Platform: macOS
Application: Chrome
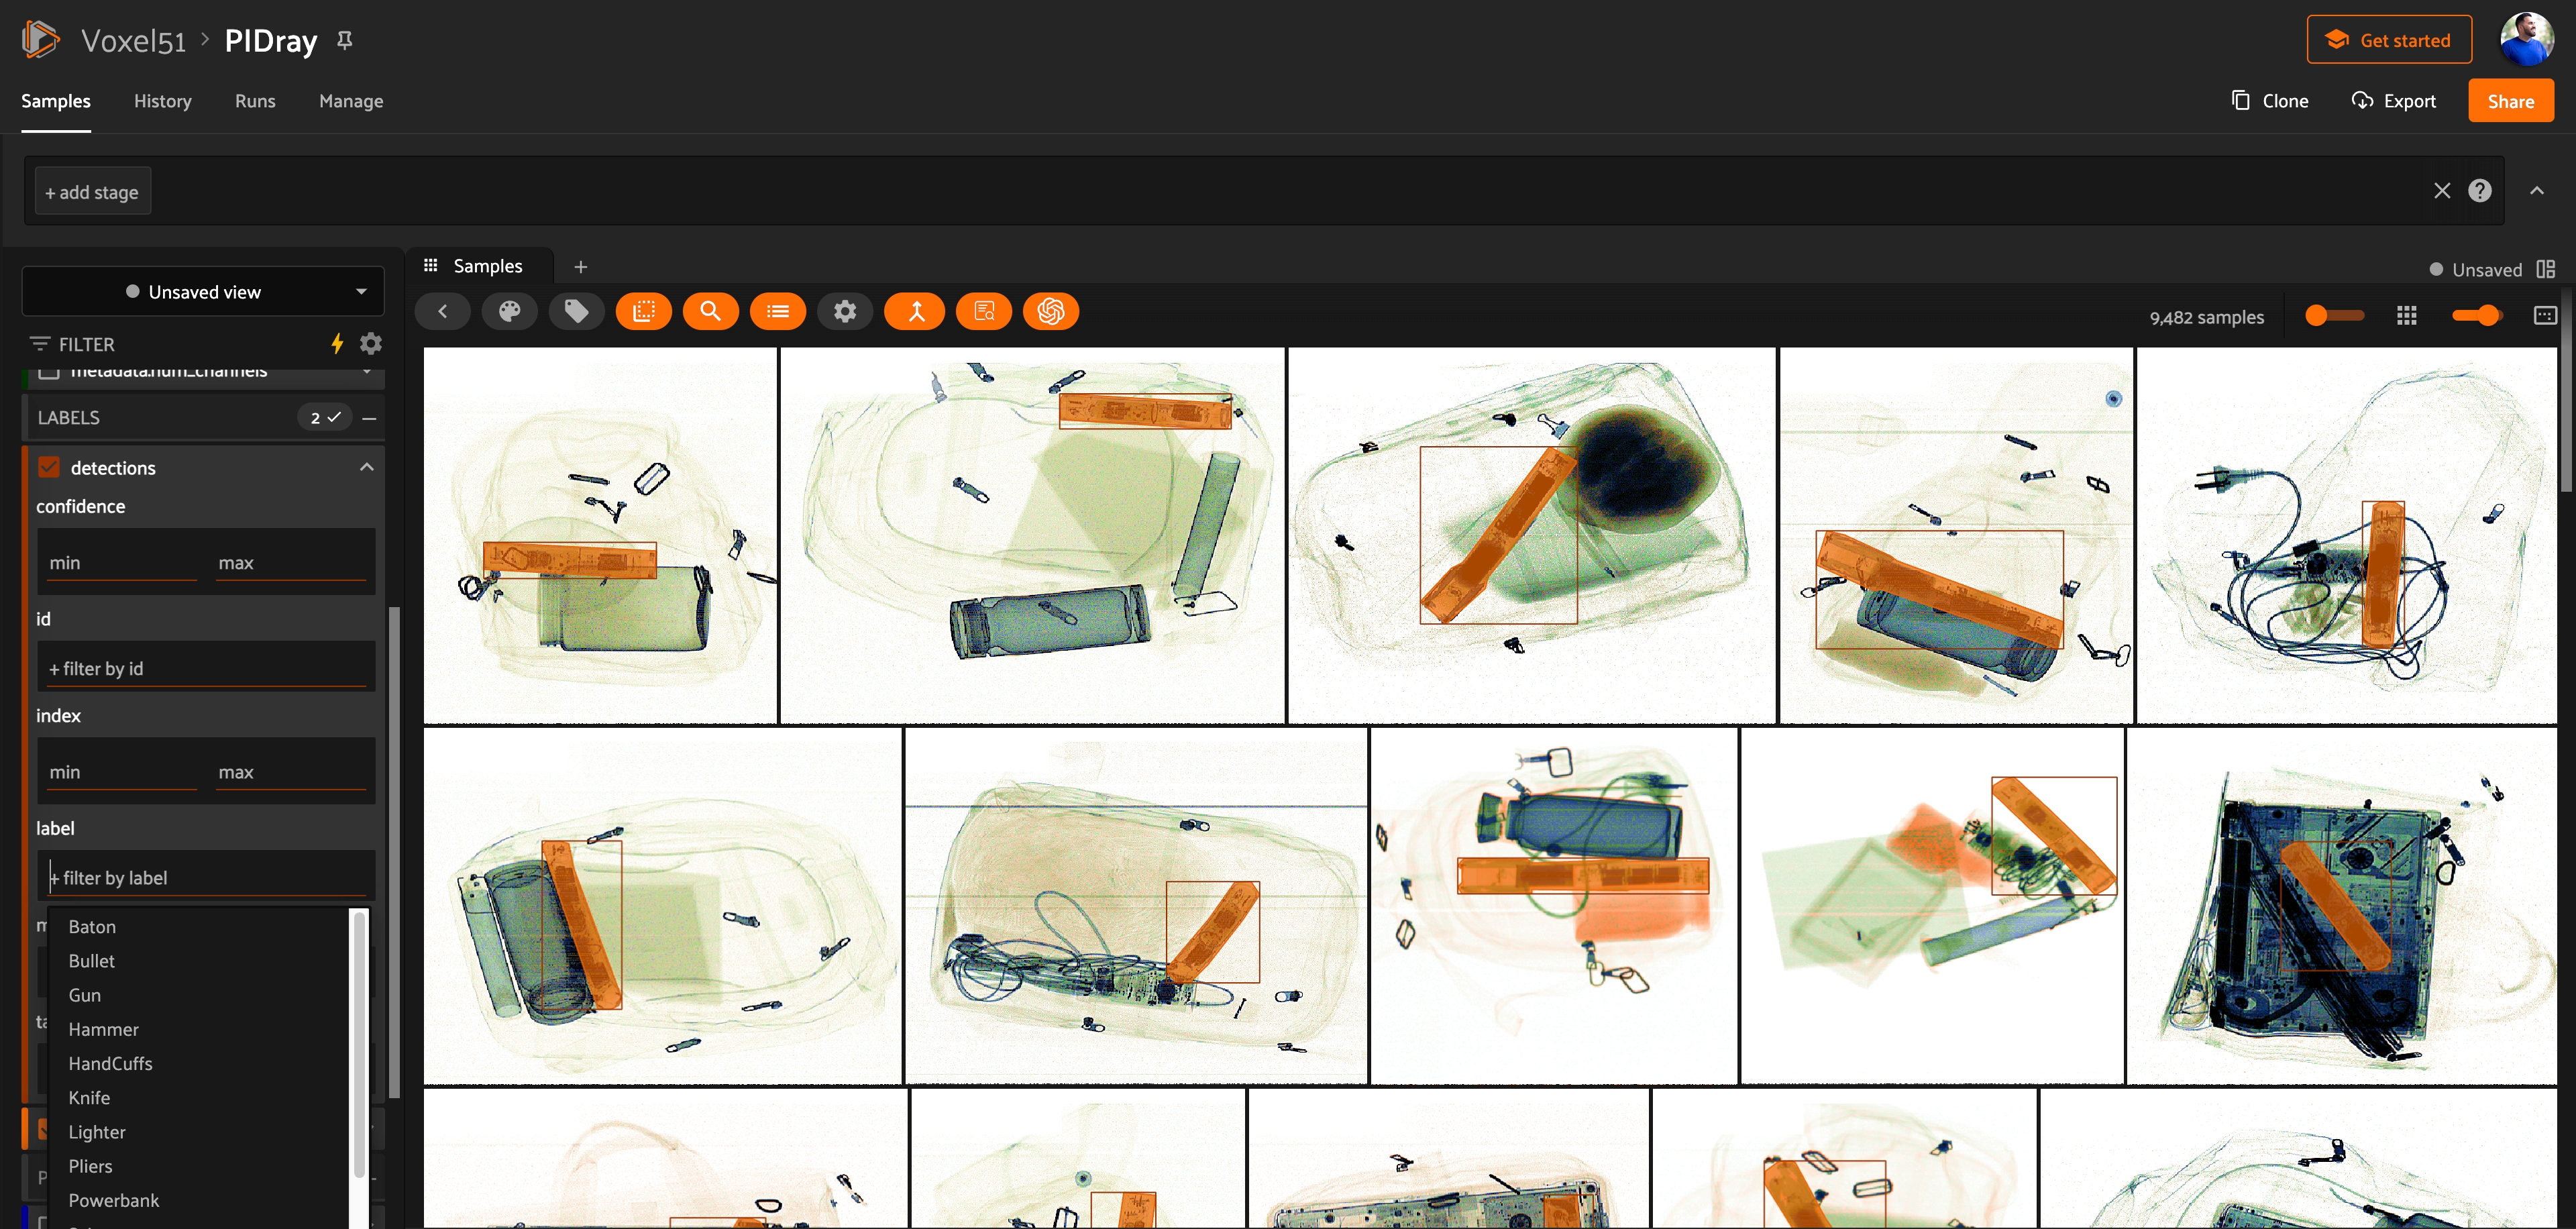
task_description: Don't show any of the labels in the samples panel
action_type: click
element_info: Icon

task_description: Clear the detections from being shown on the samples in the samples panel
action_type: click
element_info: Checkbox

task_description: Filter the detections by label
action_type: select
element_info: Menu Item

task_description: Filter the samples in the samples panel to those that have detections for a 'Baton'
action_type: select
element_info: Menu Item

task_description: Show only the samples have detections for a 'Bullet'
action_type: select
element_info: Menu Item

task_description: Filter the samples in the samples panel to those that have detections for a 'Gun'
action_type: select
element_info: Menu Item

task_description: I want to see the samples that have detections of 'Hammer'
action_type: select
element_info: Menu Item

task_description: Filter the samples in the samples panel to those that have a detections for 'Handcuffs'
action_type: select
element_info: Menu Item

task_description: Add a View Stage
action_type: select
element_info: Menu Item

task_description: Show only samples that have detections for 'Knife'
action_type: select
element_info: Menu Item

task_description: Open the color settings menu
action_type: click
element_info: Icon

task_description: Open the operator browser
action_type: click
element_info: Icon

task_description: Sort samples by similarity to a text query
action_type: click
element_info: Icon